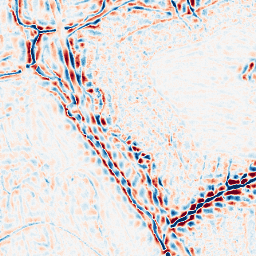
Category: wavelet
Decomposition family: wavelet_dwt
Decomposition parameters: wavelet: db8
level: 3
Upsampling method: sinc_blackman
Upsampling parameters: scale: 8
kernel_size: 16
Upsampling scale: 8